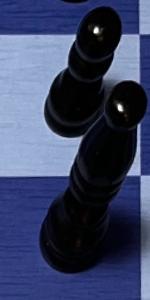
Label: Bishop_Black